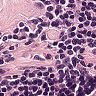
Metastatic tissue present: no